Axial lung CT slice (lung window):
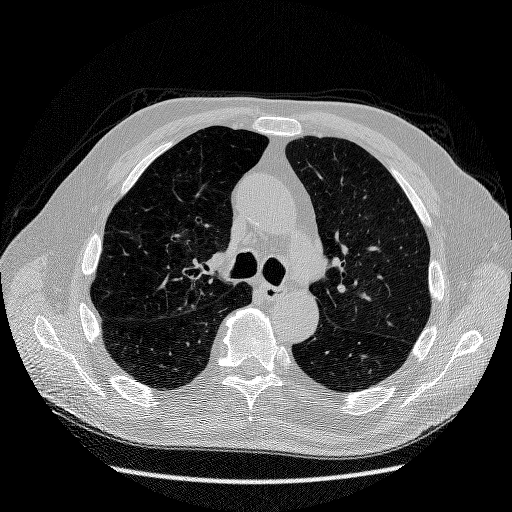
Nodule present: no